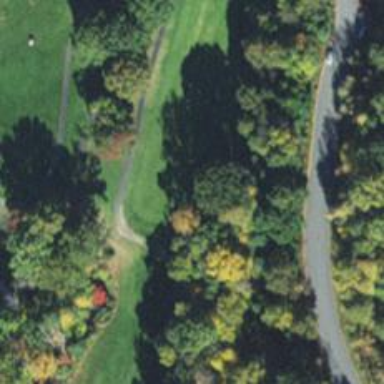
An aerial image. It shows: Golf hole.